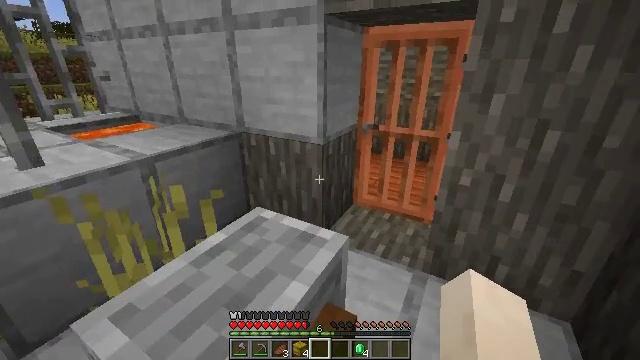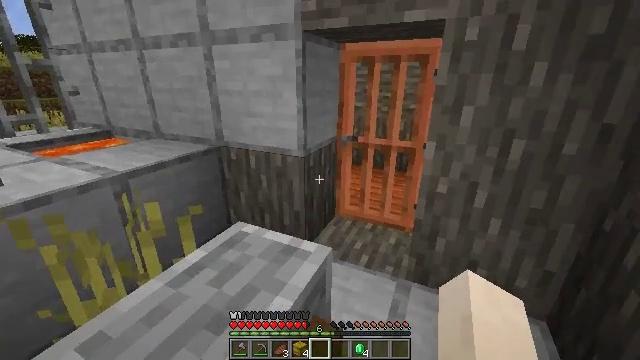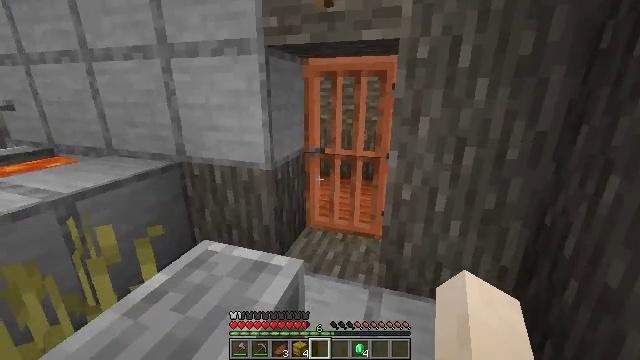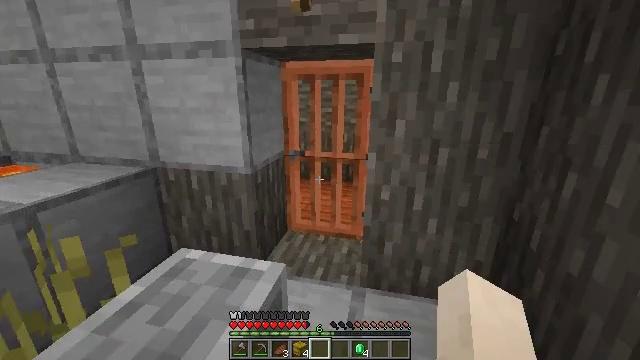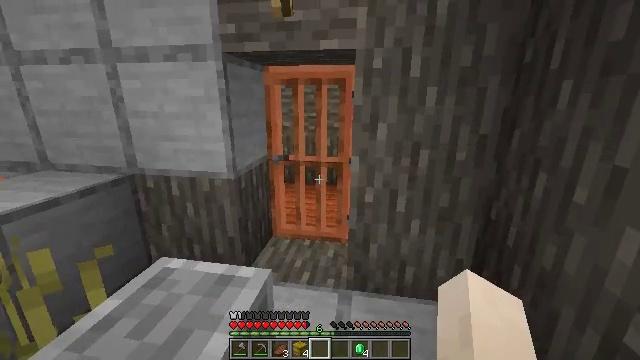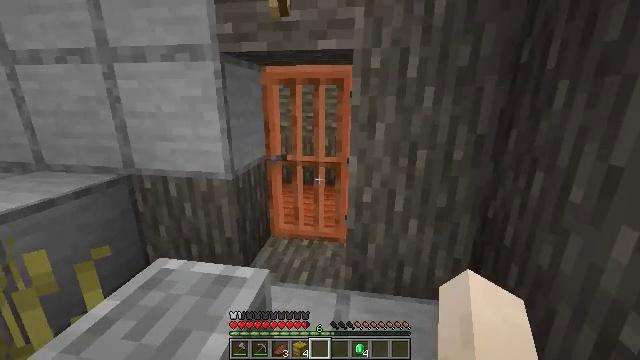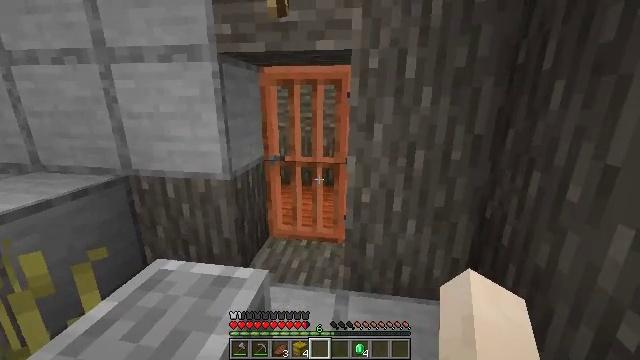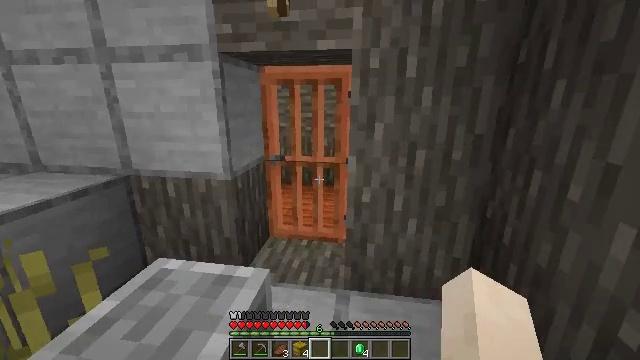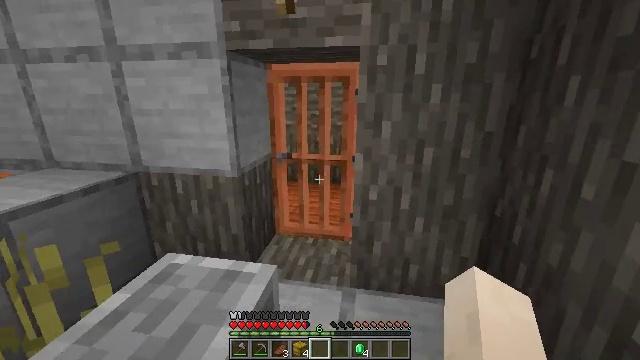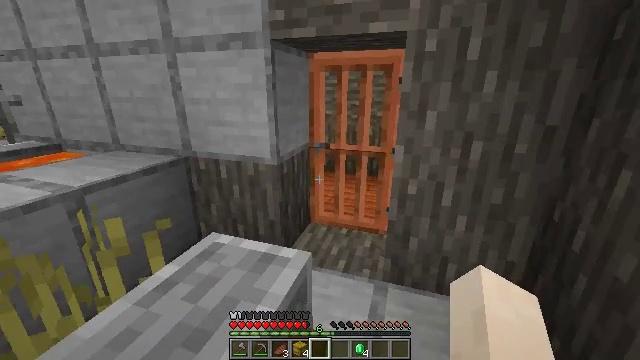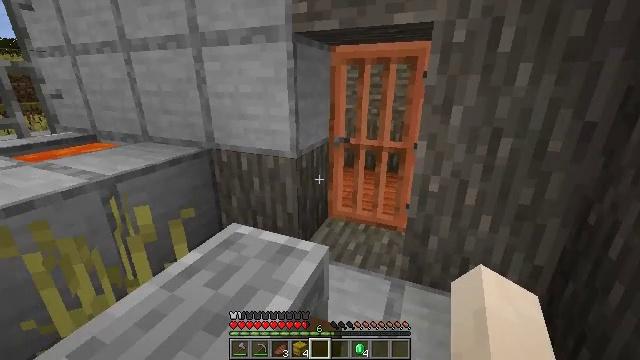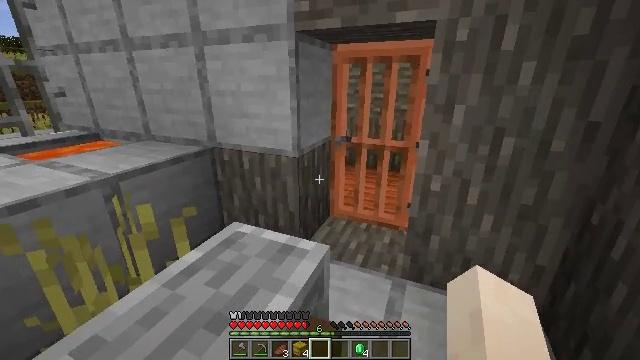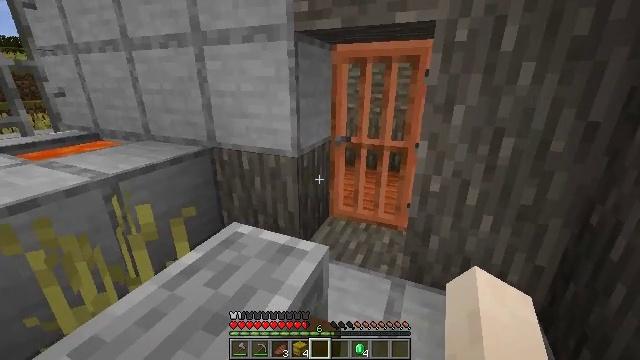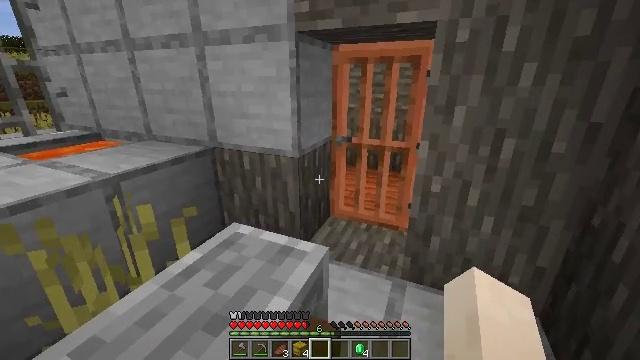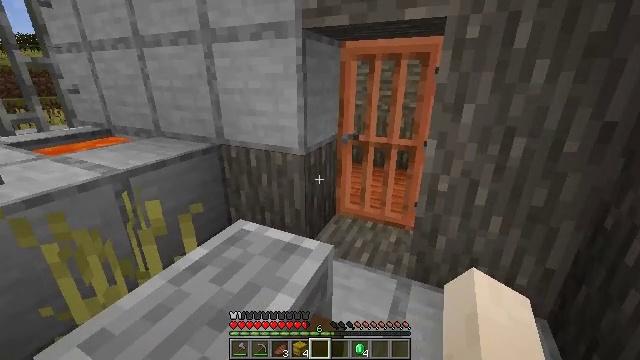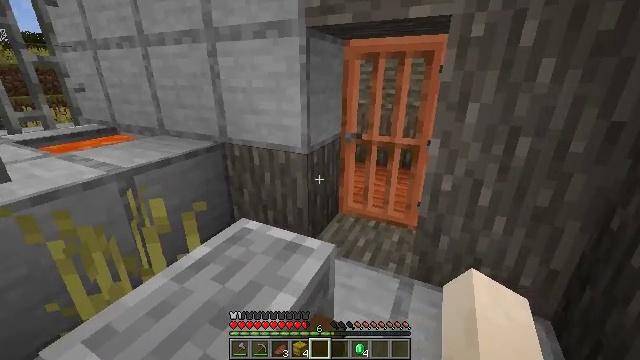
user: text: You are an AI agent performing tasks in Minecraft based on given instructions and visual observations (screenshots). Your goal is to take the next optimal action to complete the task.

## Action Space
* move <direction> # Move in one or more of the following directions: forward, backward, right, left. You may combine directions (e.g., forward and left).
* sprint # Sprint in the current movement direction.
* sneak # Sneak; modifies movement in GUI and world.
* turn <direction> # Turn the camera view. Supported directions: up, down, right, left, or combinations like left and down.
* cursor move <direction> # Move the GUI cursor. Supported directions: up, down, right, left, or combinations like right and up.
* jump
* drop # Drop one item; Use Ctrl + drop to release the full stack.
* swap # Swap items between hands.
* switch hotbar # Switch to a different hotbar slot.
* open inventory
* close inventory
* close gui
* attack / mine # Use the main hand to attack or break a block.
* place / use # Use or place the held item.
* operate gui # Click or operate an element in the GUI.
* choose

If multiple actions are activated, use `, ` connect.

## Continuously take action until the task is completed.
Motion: motion action
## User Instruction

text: Gather the grindstone to use later.
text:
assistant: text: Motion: move forward and move left, turn right and up
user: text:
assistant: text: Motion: move forward and move left, turn right and up
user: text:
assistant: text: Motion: move forward and move left, turn right
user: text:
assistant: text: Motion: move forward and move left, turn right
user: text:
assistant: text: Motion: move forward and move left
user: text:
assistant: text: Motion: move forward
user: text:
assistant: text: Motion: move forward
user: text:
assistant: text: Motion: move forward, turn left
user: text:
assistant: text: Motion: move forward, turn left and down
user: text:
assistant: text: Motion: move forward, turn left and down
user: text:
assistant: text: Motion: move forward and move left
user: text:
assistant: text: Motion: move forward and move left
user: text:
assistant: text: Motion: move forward and move left
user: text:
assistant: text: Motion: move forward and move left, turn left
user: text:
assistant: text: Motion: move forward and move left
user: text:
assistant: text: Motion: move left
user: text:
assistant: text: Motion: move left
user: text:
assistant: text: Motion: move left
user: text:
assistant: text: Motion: move left
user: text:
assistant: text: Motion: move left
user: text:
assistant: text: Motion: move left
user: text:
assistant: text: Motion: move left
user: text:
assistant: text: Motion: move left
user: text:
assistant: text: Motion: move left
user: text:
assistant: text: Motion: move left
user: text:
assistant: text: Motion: move forward and move left, turn right
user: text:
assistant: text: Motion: move forward, turn right
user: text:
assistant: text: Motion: move forward, turn right
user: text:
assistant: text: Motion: move forward, turn right
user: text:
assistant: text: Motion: move forward, turn right